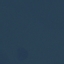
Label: SeaLake